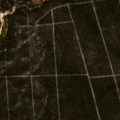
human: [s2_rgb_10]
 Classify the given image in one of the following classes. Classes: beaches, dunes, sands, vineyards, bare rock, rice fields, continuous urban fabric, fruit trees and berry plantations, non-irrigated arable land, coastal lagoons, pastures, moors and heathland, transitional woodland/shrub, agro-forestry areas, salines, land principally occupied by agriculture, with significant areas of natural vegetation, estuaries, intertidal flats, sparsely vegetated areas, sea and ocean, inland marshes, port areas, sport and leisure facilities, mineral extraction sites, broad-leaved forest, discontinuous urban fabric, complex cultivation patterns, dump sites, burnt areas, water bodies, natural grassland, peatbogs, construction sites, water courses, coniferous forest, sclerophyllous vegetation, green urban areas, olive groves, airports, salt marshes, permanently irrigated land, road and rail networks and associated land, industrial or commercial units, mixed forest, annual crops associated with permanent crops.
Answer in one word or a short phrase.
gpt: non-irrigated arable land, broad-leaved forest, coniferous forest, transitional woodland/shrub